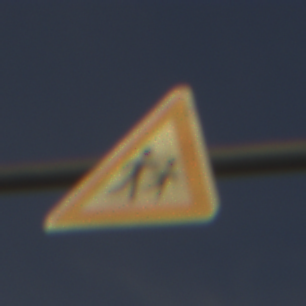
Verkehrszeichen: KinderLinks
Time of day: SunriseSunset
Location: Outdoor (Nature)
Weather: PartlyCloudy
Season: Summer
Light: Natural